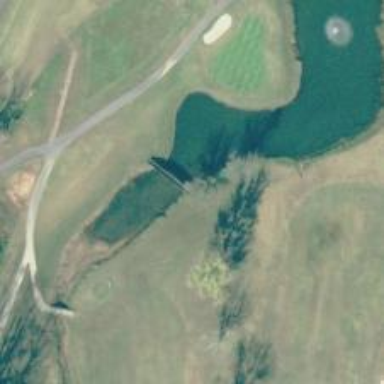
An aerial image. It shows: Path bridge over golf path.